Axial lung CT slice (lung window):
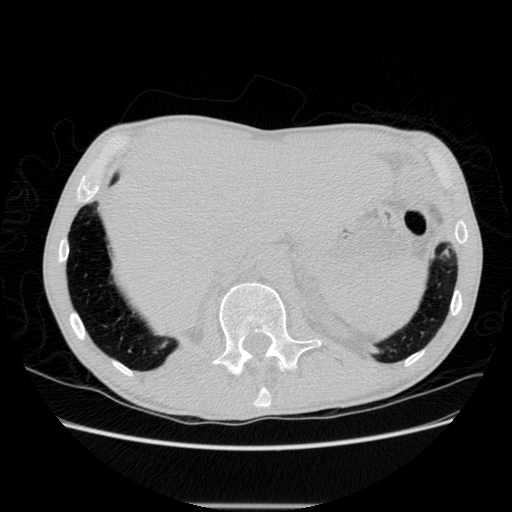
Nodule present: no